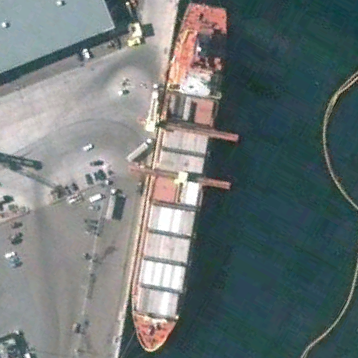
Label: Container_ship